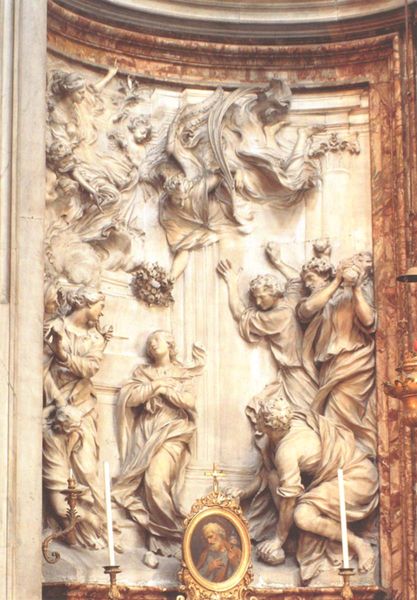
Titel: Die Steinigung der hl. Emerentiana
Künstler: Ercole Ferrata
Standort: Rom, Piazza Navona, S. Agnese (EU - I - Latium)
Schlagwörter: gruppe, marmor, wand, rahmen, bild, kirche, gewand, gold, personen, oval, engel, relief, detail, kerzen, blumenstrauß, jungfrau, altar, rom, amulett, götter, fresken, menschengruppe, armleuchter, verzweifelt, kirche barock medaillon himmel heiliger